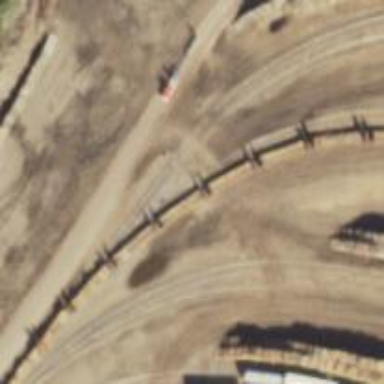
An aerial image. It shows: Single-track railway spur.